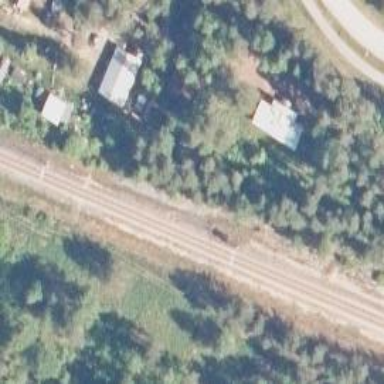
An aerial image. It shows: Railway track with continuous electrified contact line.